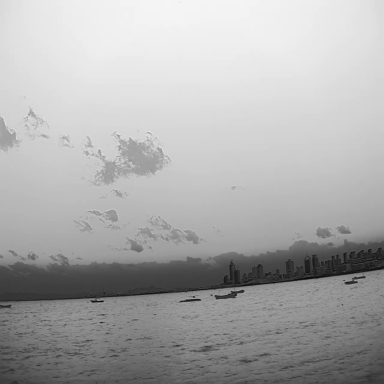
There are seven bulk_carriers in the infrared image.